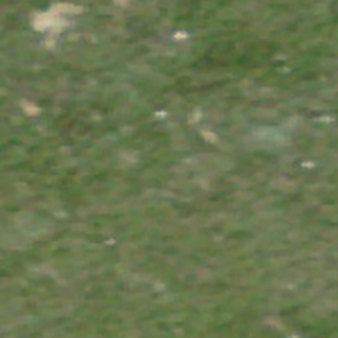
Label: other